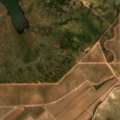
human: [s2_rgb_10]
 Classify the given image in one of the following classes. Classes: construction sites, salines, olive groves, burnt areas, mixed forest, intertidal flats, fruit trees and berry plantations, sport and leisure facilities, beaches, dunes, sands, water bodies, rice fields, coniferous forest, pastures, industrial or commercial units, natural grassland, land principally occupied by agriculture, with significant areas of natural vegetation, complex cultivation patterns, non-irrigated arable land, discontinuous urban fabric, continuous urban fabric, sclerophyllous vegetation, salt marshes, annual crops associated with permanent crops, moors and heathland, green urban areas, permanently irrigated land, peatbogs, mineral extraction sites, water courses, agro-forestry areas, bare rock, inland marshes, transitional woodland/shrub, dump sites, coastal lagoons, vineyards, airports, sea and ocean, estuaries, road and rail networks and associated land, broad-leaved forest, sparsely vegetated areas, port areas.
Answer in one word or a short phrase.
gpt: continuous urban fabric